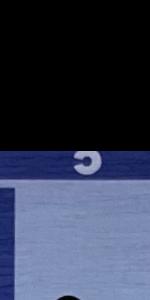
Label: Empty